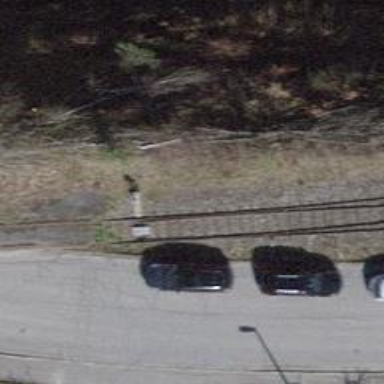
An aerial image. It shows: Railway switch.